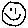
Label: smiley face